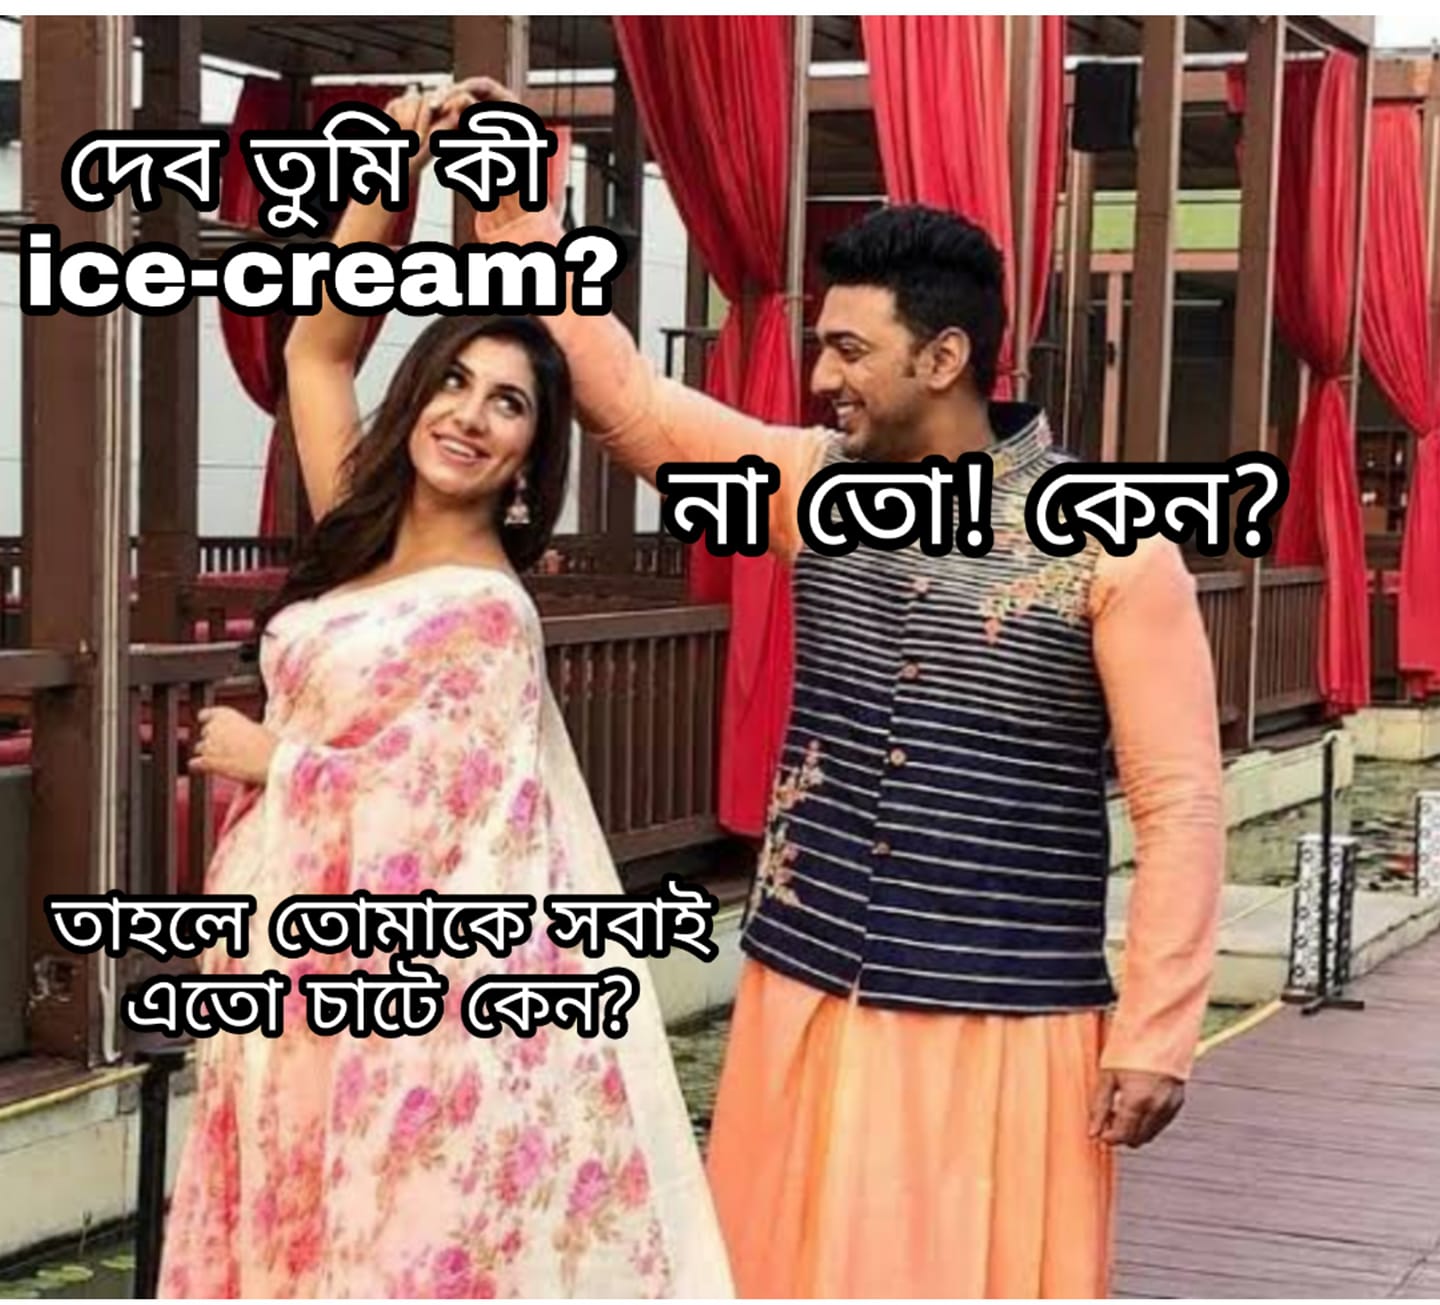
Caption: দেব  তুমি কী ice-cream ?     না তো !  কেন ?     তাহলে তোমাকে সবাই এতো চাটে কেন ?
Label: hate